Question: the problem is that my date picker having an ugly White background behind the date picker

i just want that background to Disappear
this is My code
'''
public void selectDate(View view) {
DialogFragment newFragment = new SelectDateFragment();
newFragment.show(Master_.fragmentManager, "DatePicker");
}
public void populateSetDate(int year, int month, int day) {
Birthdate.setText(year + "-" + month + "-" + day);
}
public class SelectDateFragment extends DialogFragment implements
DatePickerDialog.OnDateSetListener {
@Override
public Dialog onCreateDialog(Bundle savedInstanceState) {
final Calendar calendar = Calendar.getInstance();
int yy = calendar.get(Calendar.YEAR);
int mm = calendar.get(Calendar.MONTH);
int dd = calendar.get(Calendar.DAY_OF_MONTH);
DatePickerDialog dialog =new DatePickerDialog(mActivity,R.style.jehadStyle, this, yy, mm, dd);
dialog.getDatePicker().setMaxDate(calendar.getTimeInMillis());
return dialog ;
}
public void onDateSet(DatePicker view, int yy, int mm, int dd) {
populateSetDate(yy, mm + 1, dd);
}
}
'''
and this is my style
'''
<style name="jehadStyle" parent="@android:style/Theme.Holo.Light.Dialog.NoActionBar">
<item name="android:textColor">@android:color/black</item>
</style>
'''
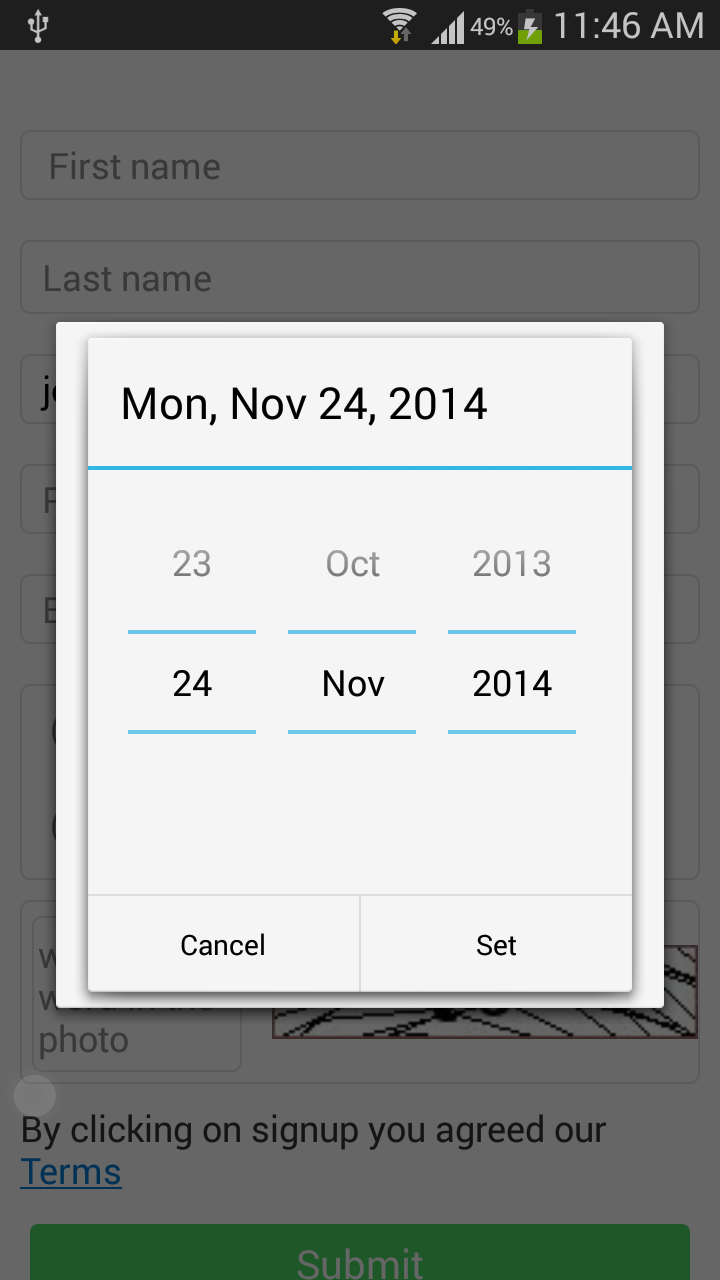
Answer: '''
dialog.getWindow().setBackgroundDrawable(new ColorDrawable(Color.TRANSPARENT));
'''